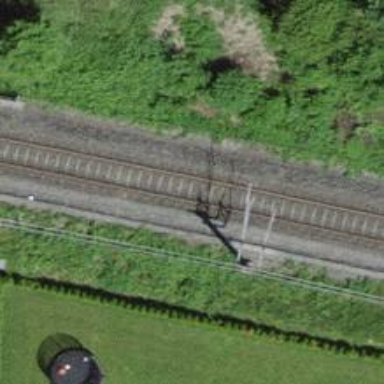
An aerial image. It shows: Single railway track with electrification through contact line.